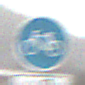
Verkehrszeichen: Radweg
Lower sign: MehrspurigeFahrzeugeFrei8
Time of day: Midday
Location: Outdoor (Nature)
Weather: Overcast
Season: Winter
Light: Natural